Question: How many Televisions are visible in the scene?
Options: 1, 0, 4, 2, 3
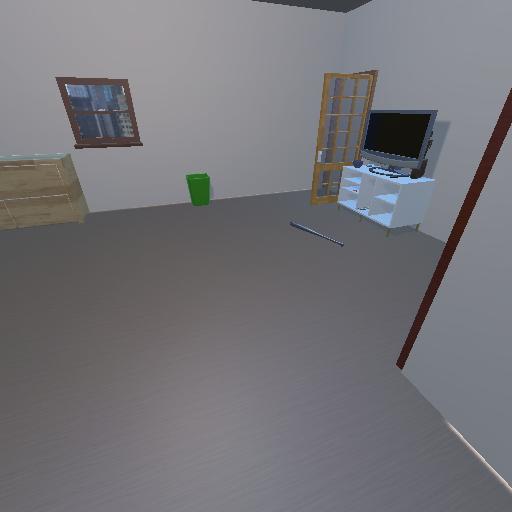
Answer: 1